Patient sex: M
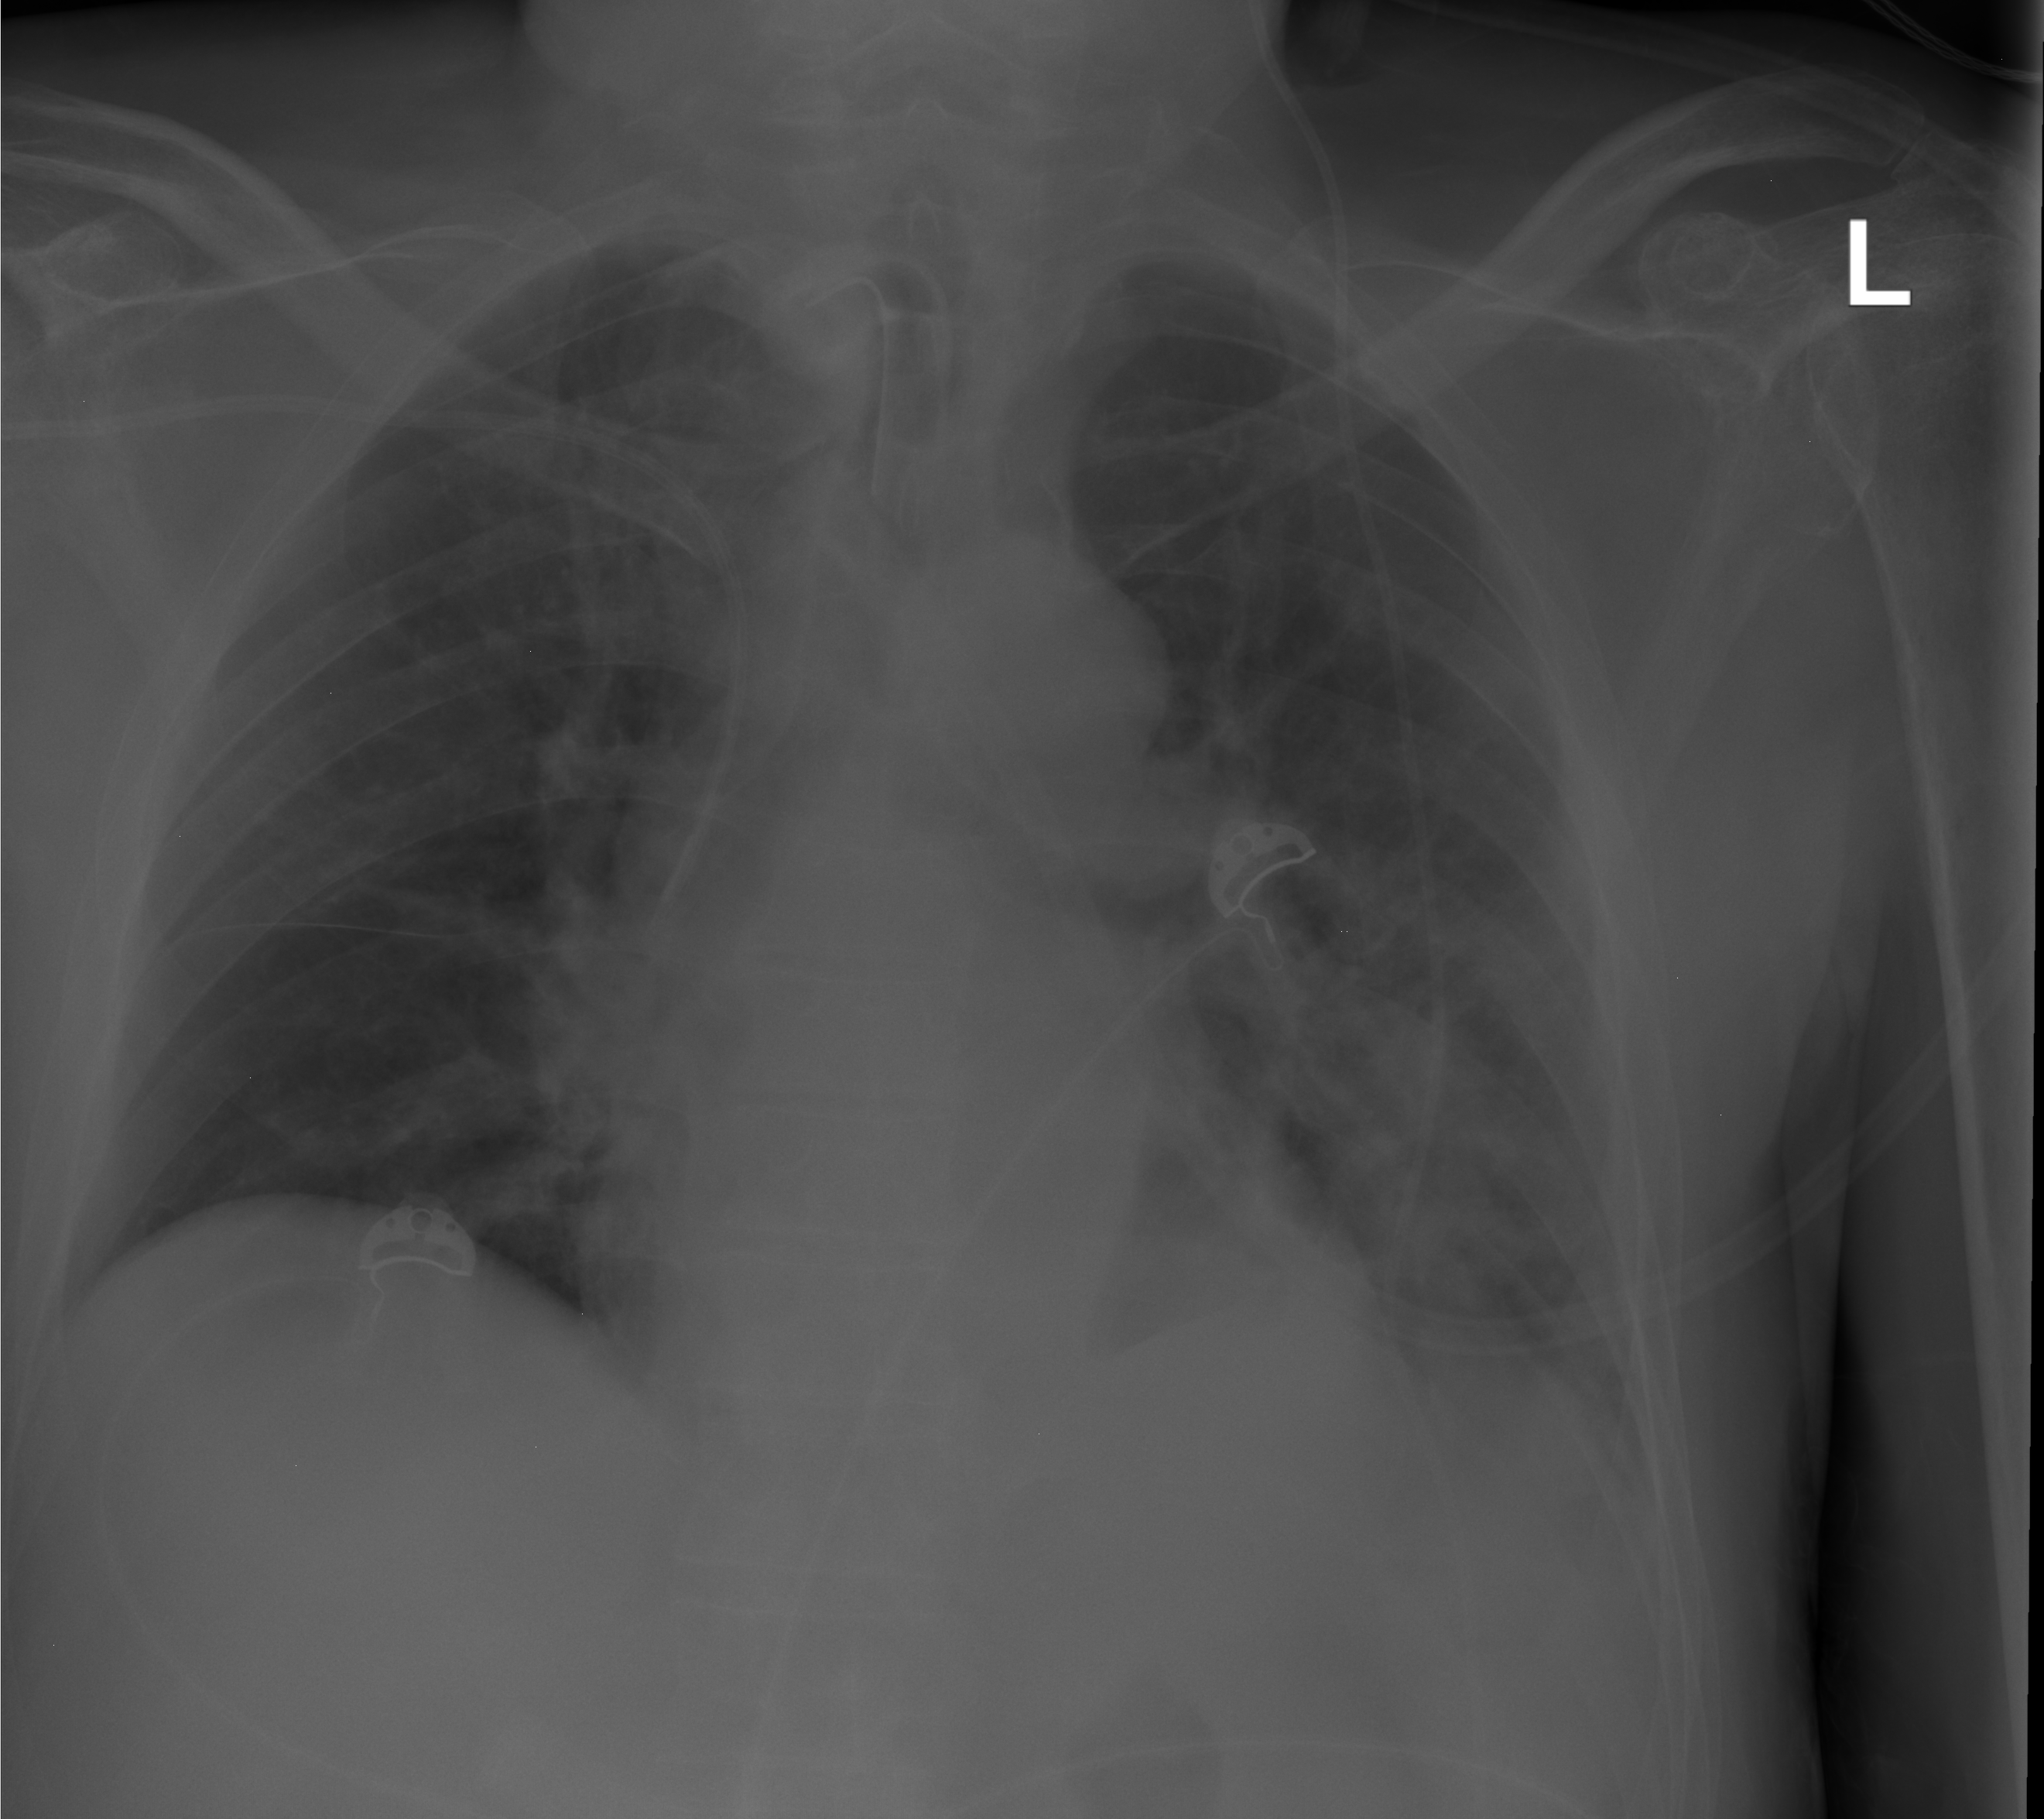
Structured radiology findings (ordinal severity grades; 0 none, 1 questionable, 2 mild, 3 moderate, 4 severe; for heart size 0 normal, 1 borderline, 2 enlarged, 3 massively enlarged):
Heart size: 0
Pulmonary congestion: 2
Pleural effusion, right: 0
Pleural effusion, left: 2
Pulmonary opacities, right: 2
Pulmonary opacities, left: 2
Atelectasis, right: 0
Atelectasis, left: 0